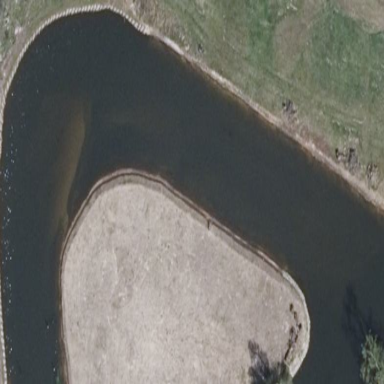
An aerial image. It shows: Oxbow water feature in natural setting.